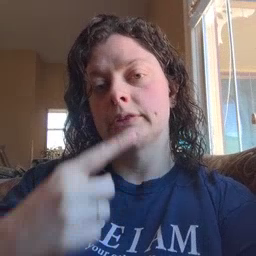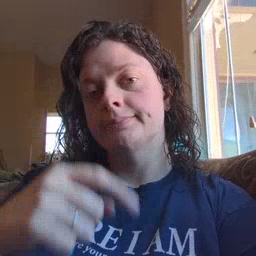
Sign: think